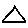
Label: triangle